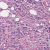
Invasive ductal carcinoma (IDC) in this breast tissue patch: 1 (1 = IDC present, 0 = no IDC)